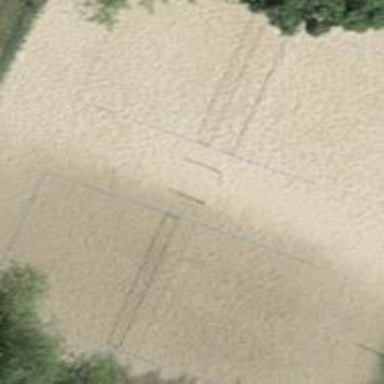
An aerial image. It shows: Sandy pitch for beach volleyball.